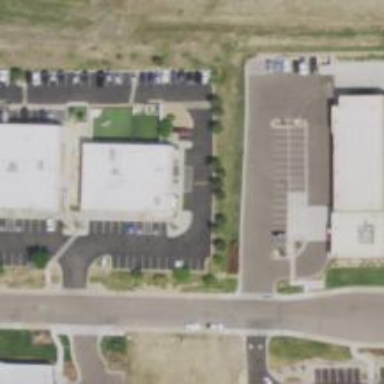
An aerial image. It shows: Veterinary facility.